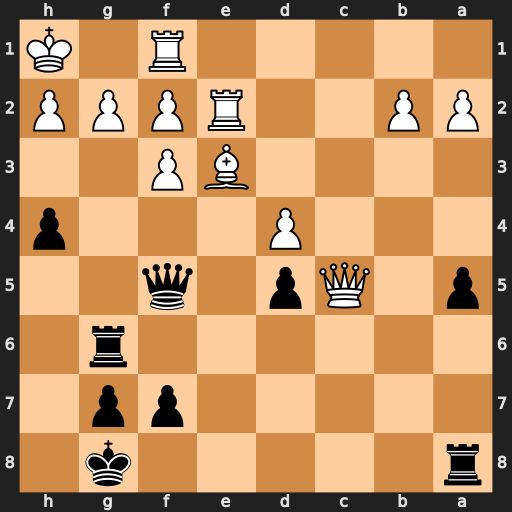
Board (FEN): r5k1/5pp1/6r1/p1Qp1q2/3P3p/4BP2/PP2RPPP/5R1K
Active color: b
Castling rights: -
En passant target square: -
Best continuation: h3 Qc2 hxg2+